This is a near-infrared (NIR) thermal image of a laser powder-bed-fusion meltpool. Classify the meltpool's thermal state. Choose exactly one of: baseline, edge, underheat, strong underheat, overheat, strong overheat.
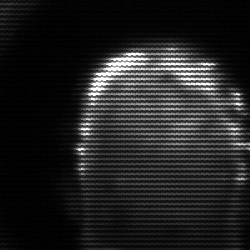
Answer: baseline